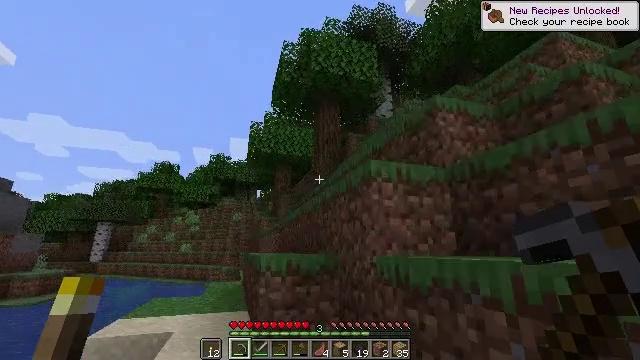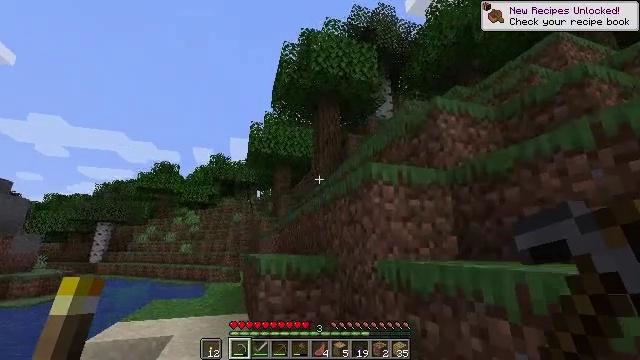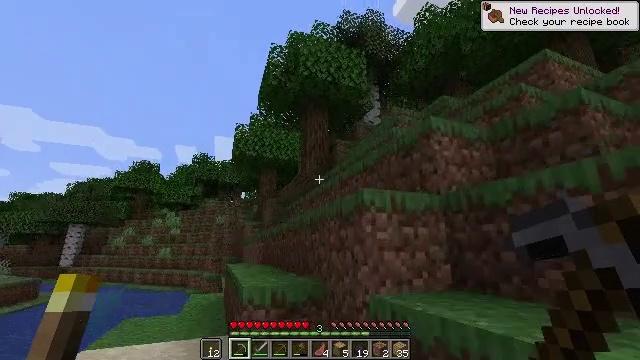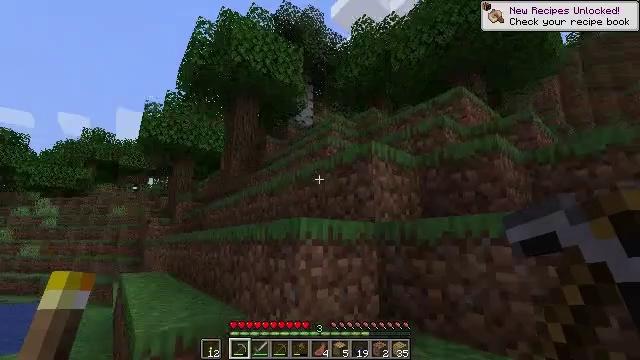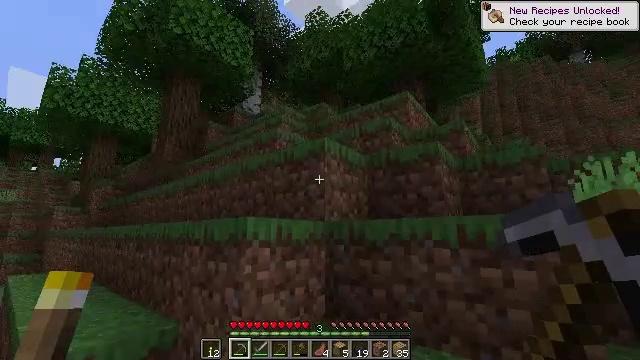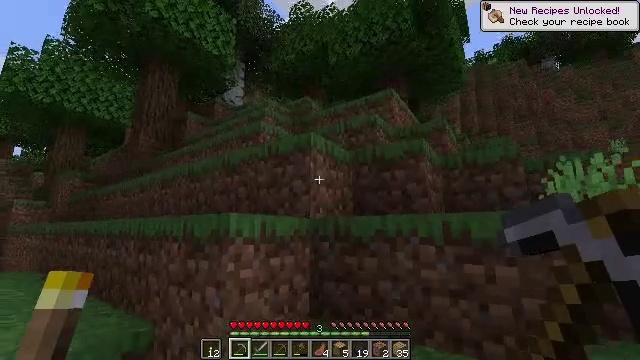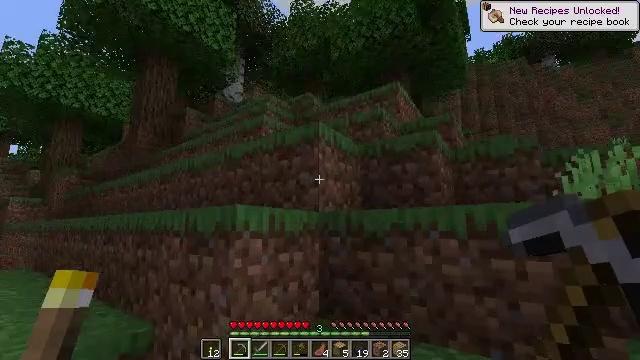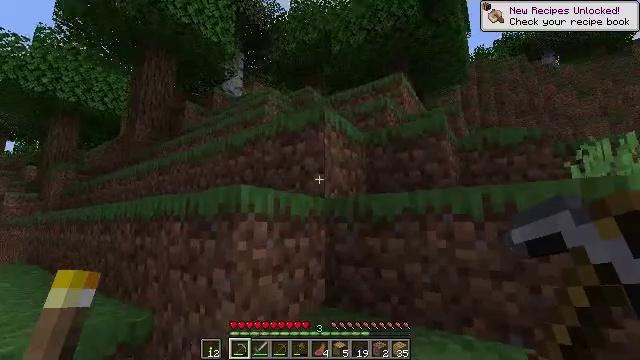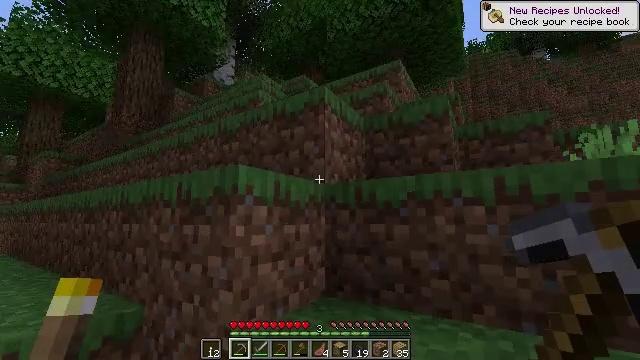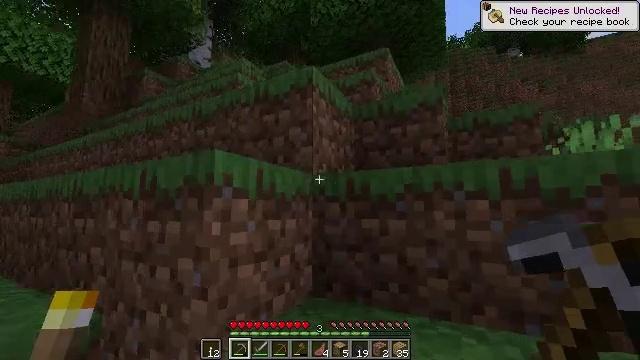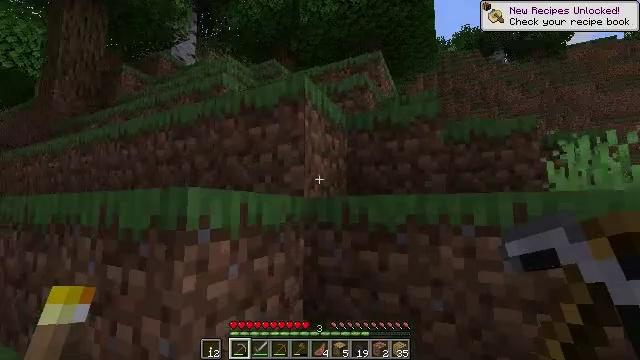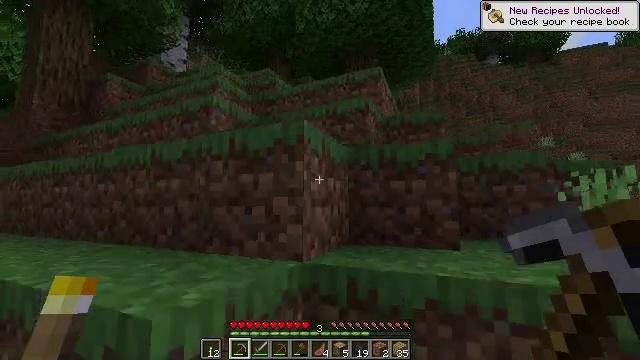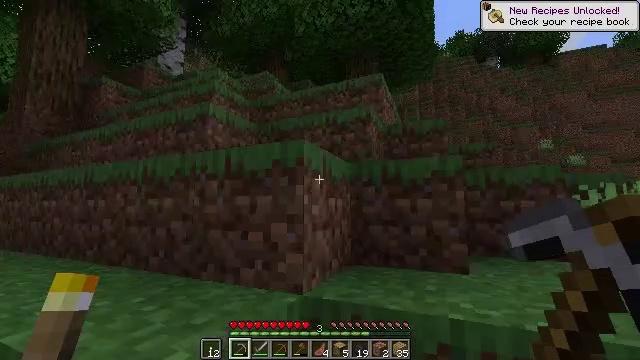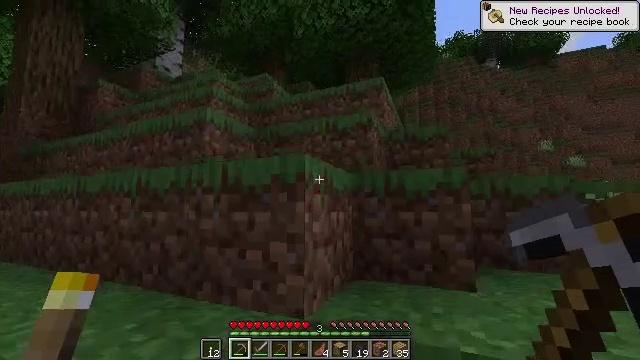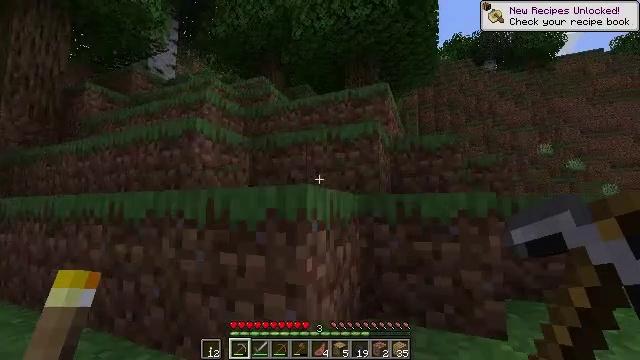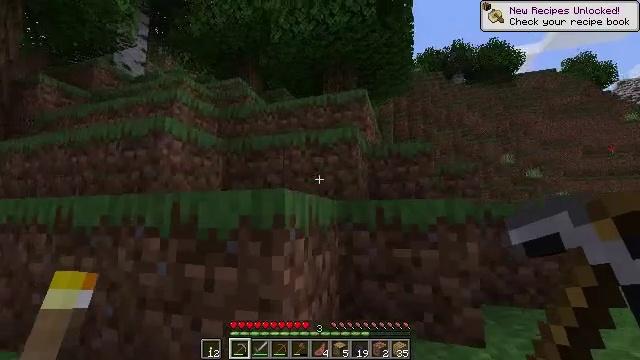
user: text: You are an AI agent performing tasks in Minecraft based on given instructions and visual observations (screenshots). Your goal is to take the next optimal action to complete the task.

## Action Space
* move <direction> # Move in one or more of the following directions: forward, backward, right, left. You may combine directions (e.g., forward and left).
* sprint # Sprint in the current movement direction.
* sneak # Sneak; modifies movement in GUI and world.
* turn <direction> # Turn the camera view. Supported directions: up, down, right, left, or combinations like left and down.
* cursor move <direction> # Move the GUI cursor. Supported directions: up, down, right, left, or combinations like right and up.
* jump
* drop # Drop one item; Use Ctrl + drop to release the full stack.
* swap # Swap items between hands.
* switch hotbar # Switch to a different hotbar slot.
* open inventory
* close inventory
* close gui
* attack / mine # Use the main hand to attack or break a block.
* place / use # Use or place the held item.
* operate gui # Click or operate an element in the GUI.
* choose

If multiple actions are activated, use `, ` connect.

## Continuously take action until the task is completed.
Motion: motion action
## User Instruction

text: Break the grass block.
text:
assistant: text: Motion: move forward, jump
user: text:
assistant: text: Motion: move forward, turn right, jump
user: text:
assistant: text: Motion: move forward, turn right and down, jump
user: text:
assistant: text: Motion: move forward, turn right and down, jump
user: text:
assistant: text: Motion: move forward, turn right and down, jump
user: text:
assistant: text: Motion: move forward, jump
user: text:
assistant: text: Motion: move forward, jump
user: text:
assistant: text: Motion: move forward, turn right and down, jump
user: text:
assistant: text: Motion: move forward, turn right and down, jump
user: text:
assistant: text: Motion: move forward, turn right, jump
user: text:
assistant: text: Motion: move forward, turn right, jump
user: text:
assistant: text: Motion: move forward, jump
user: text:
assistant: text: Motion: move forward, jump
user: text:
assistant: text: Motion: move forward, jump
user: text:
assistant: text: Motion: move forward, turn right and up, jump
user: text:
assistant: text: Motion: move forward, turn right, jump
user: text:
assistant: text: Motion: move forward, turn right, jump
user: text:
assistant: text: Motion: move forward, jump
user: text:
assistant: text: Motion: move forward, jump
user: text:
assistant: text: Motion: move forward, jump
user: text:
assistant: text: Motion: move forward, turn right, jump
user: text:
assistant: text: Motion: move forward, turn right, jump
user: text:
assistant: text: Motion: move forward, turn right, jump
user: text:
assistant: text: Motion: move forward, turn right, jump
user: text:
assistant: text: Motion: move forward, jump
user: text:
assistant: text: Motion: move forward, jump
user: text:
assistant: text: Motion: move forward, jump
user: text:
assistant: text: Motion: move forward, jump
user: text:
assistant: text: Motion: move forward, jump
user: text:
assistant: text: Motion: move forward, turn right, jump